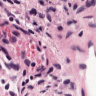
Metastatic tissue present: no